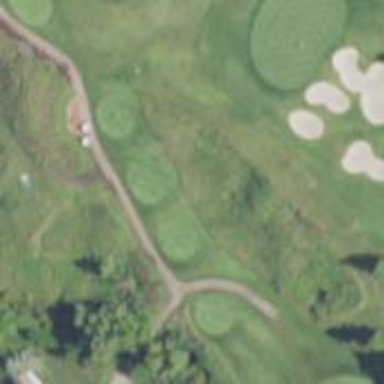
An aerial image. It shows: Area with grass used as rough in golf course.